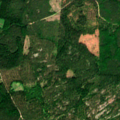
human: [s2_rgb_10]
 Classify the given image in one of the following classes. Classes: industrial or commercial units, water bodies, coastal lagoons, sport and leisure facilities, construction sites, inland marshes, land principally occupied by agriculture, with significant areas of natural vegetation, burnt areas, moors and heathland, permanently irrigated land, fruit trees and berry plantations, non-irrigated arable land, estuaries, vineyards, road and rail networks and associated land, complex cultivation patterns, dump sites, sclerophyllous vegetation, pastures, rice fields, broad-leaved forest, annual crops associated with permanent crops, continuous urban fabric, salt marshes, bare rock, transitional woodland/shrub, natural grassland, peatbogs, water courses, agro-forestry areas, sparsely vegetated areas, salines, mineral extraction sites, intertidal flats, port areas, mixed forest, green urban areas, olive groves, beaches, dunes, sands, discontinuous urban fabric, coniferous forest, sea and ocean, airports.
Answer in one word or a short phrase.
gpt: coniferous forest